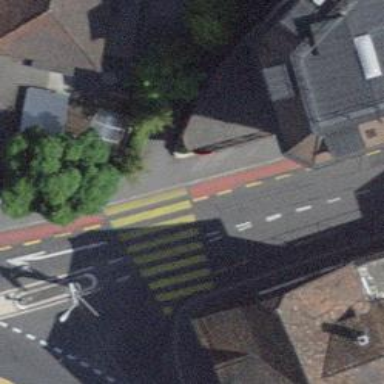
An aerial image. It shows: Zebra crossing with clear markings.